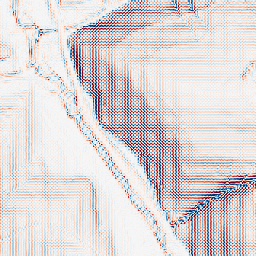
Category: wavelet
Decomposition family: wavelet_dwt
Decomposition parameters: wavelet: haar
level: 2
Upsampling method: quartic
Upsampling parameters: scale: 8
Upsampling scale: 8